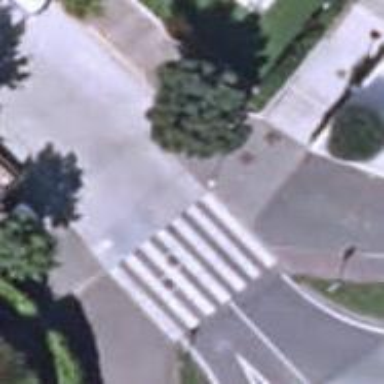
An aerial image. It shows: Marked road crossing.